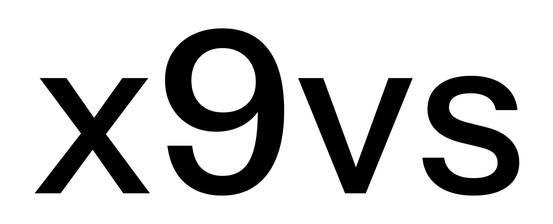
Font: InstrumentSans_Medium